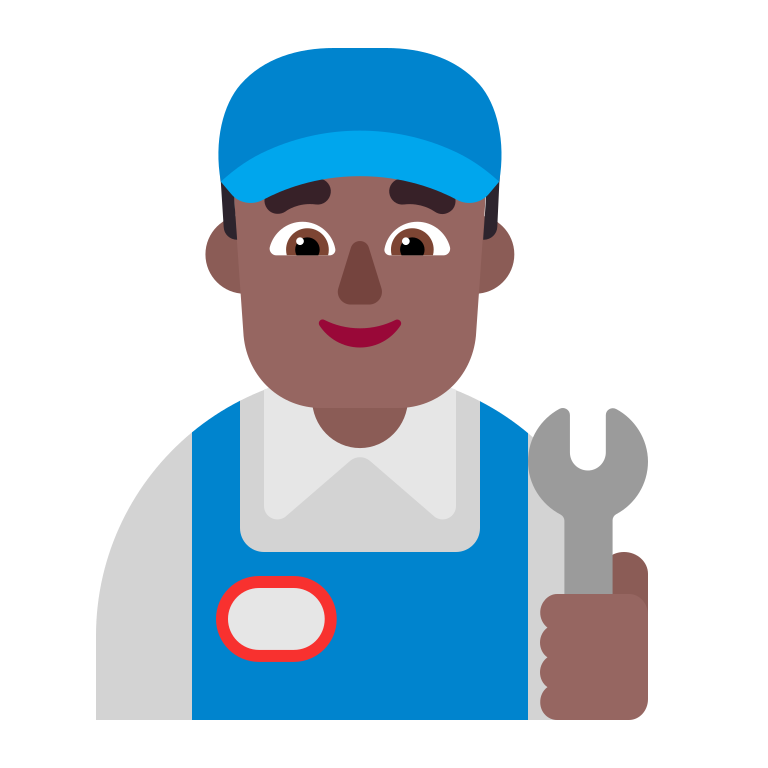
man mechanic flat  dark